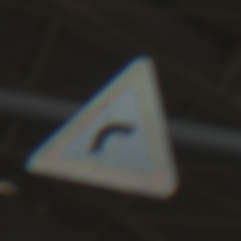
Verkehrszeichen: KurveRechts
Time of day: Midday
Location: Indoor (Urban)
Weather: NotSpecified
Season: NotSpecified
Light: Natural